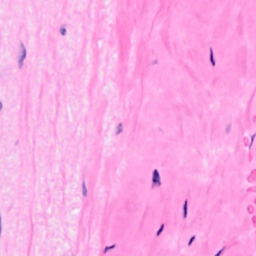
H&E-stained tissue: Breast